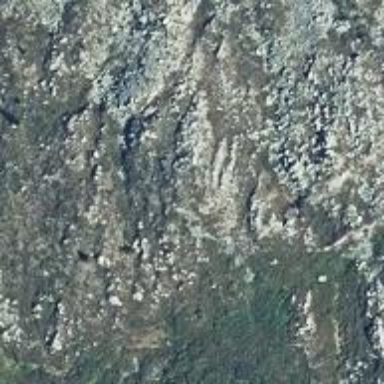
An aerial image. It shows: Landscape of bare rock.